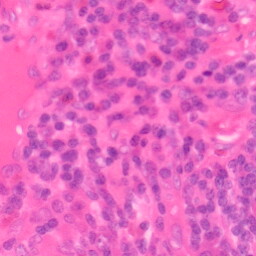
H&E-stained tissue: Colon